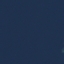
Label: SeaLake